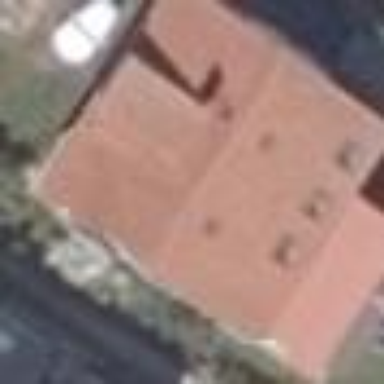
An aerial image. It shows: Detached building with gabled roof.